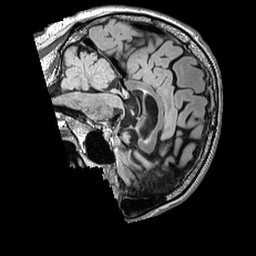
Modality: FLAIR
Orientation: sagittal
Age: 68
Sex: male
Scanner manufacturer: siemens
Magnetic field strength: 3 T
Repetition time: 5 s
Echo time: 0.387 s